Field crop: maize
Growth stage: 2
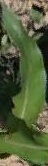
Species: maize